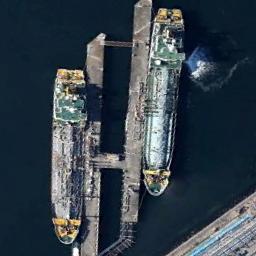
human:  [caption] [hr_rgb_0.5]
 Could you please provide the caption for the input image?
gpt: The two ships are docked at the dock and the water is deep blue .

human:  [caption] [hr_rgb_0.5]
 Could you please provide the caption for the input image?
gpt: Two light blue tankers docked at the dock .

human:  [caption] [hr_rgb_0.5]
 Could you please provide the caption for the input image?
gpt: There are two ships in the blue water on the shore .

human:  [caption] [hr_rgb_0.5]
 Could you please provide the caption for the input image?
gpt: There are two boats of different shapes beside the dock .

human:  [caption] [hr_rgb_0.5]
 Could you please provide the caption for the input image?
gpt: There are two ships at the harbor .